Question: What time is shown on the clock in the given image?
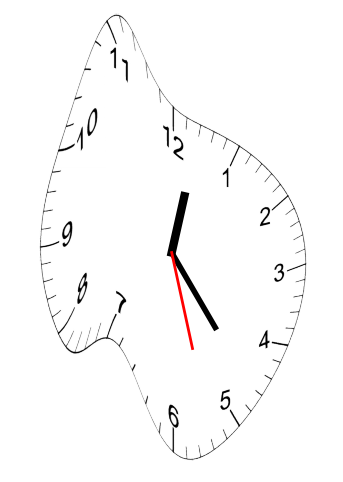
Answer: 12:23:27